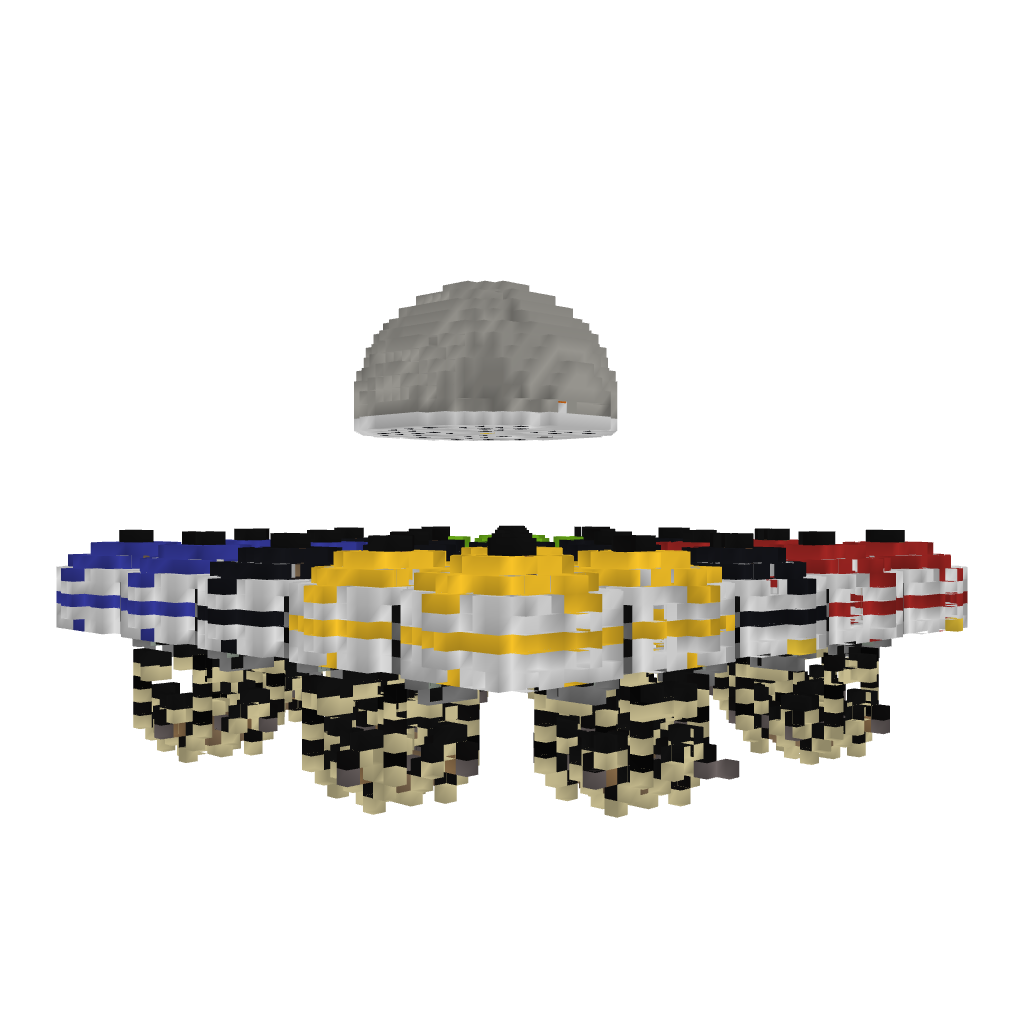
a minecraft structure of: [Mob Arena] Huskarl